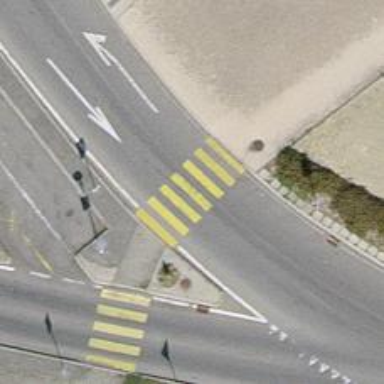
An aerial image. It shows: Marked zebra crossing with asphalt surface.